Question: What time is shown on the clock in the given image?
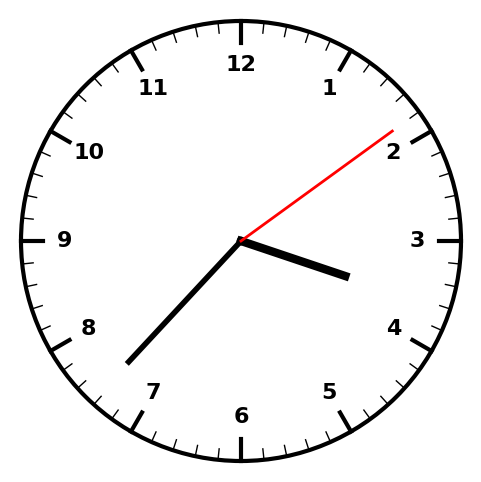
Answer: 03:37:09